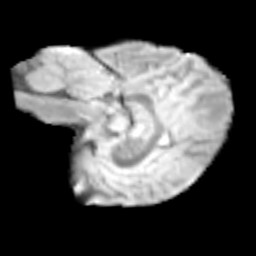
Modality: T2w
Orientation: sagittal
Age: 11
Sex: male
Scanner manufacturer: siemens
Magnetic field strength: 3 T
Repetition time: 3.8 s
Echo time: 0.07 s